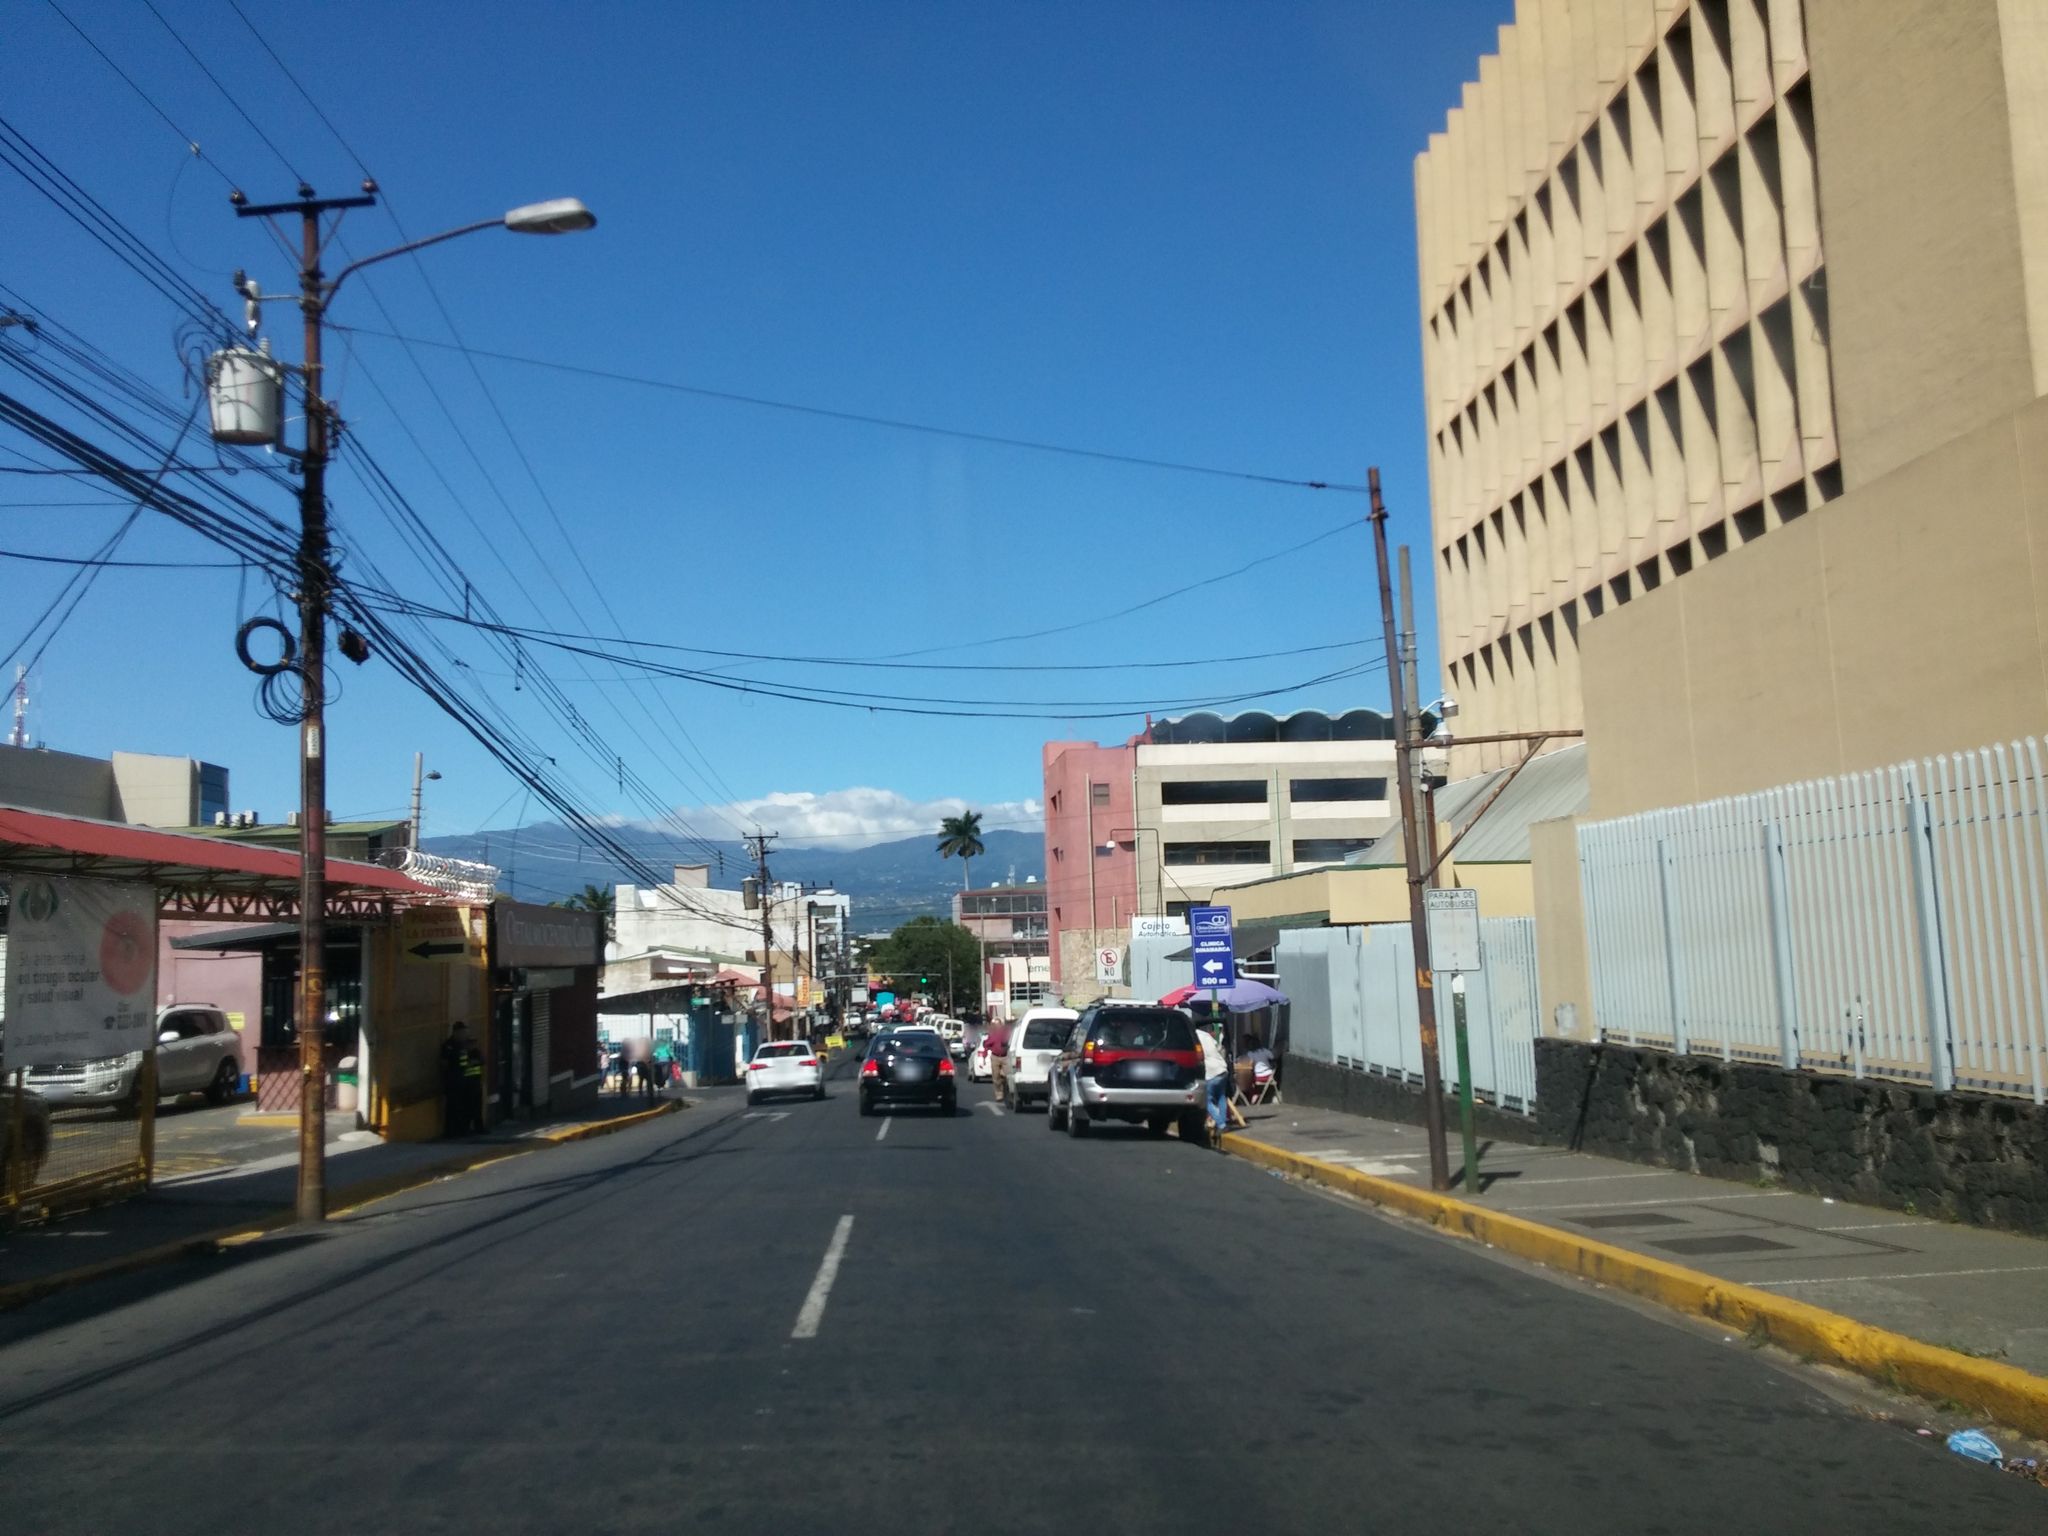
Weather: clear
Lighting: day
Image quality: good
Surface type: driving surface
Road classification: tertiary
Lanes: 2
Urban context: urban centre
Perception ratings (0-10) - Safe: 0.97, Lively: 5.65, Beautiful: 4.51, Boring: 2.44, Depressing: 6.58, Wealthy: 1.6